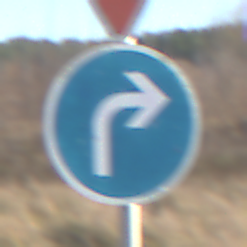
Verkehrszeichen: VorgeschriebeneFahrtrichtungRechts
Zusatzzeichen oben: VorfahrtGewaehren
Umgebung: Outdoor, Nature
Tageszeit: MorningAfternoon
Wetter: PartlyCloudy
Licht: Natural
Jahreszeit: NotSpecified
Kontrast: HighContrast